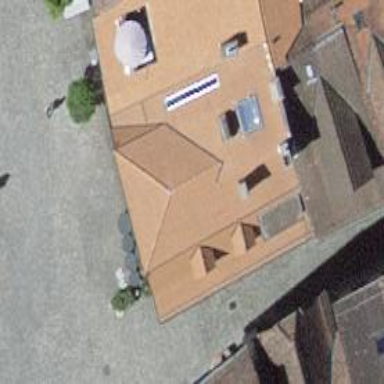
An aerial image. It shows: Cafe.